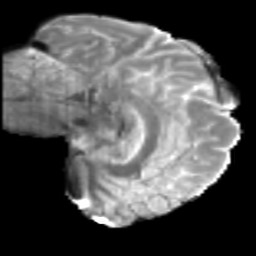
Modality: T2w
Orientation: sagittal
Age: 46
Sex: male
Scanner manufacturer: siemens
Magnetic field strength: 3 T
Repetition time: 5 s
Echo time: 0.092 s